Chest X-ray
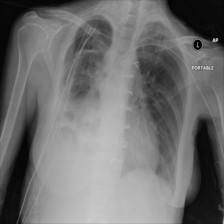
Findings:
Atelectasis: negative
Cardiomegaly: negative
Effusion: negative
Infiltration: negative
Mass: negative
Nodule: negative
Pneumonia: negative
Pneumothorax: positive
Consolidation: negative
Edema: negative
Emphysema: negative
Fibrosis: negative
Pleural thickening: negative
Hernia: negative